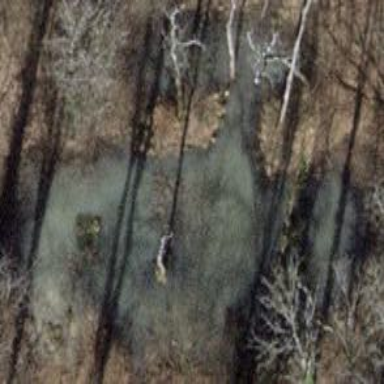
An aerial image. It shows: Pond with natural water.